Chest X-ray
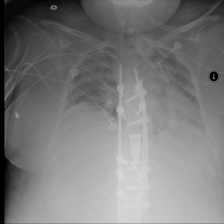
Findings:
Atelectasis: negative
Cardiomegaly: negative
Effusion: negative
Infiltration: negative
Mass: negative
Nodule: negative
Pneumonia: negative
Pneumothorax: negative
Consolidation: negative
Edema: negative
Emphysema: negative
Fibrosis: negative
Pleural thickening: negative
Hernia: negative